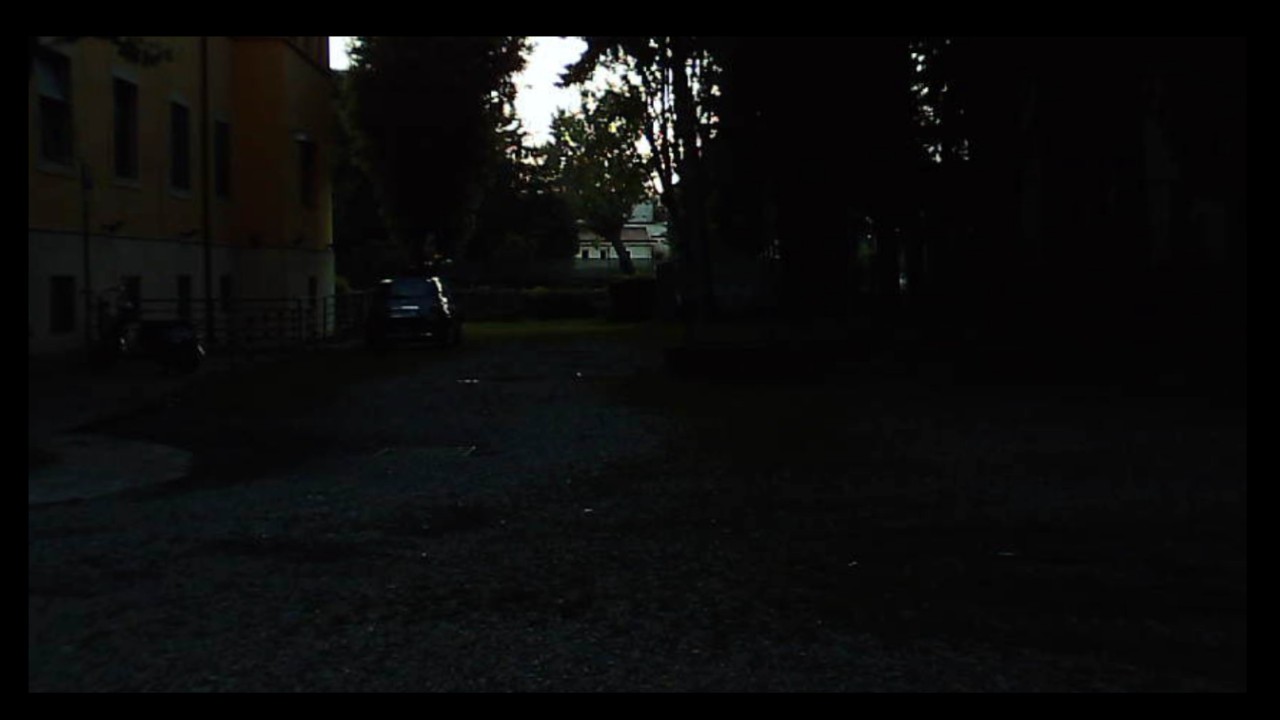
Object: DJI Mini 3

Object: DarwinFPV cineape20